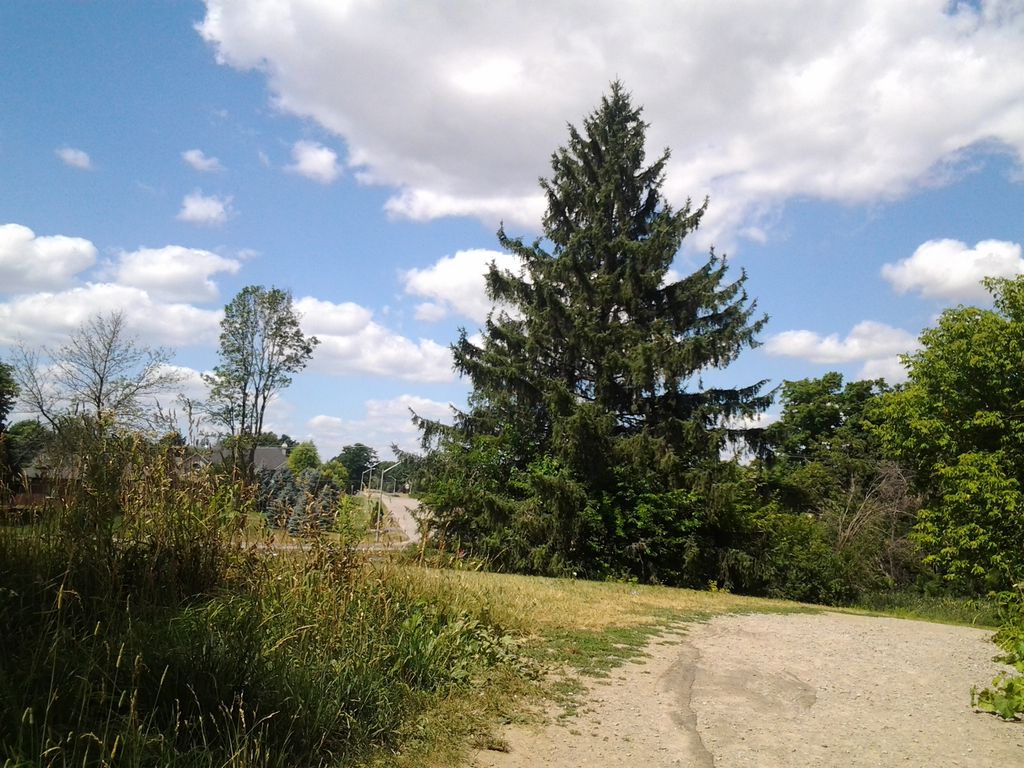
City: hamilton